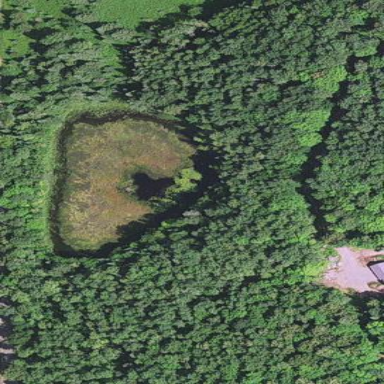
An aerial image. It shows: Pond surrounded by natural water.